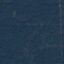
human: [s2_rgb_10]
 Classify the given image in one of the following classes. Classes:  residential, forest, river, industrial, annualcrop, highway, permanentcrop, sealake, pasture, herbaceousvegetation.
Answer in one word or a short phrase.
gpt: Forest